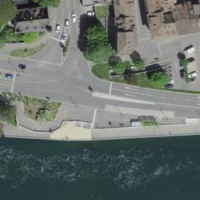
EUNIS habitat code: 15
Species observed at this site:
Fulica atra
Aythya fuligula